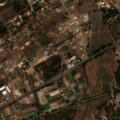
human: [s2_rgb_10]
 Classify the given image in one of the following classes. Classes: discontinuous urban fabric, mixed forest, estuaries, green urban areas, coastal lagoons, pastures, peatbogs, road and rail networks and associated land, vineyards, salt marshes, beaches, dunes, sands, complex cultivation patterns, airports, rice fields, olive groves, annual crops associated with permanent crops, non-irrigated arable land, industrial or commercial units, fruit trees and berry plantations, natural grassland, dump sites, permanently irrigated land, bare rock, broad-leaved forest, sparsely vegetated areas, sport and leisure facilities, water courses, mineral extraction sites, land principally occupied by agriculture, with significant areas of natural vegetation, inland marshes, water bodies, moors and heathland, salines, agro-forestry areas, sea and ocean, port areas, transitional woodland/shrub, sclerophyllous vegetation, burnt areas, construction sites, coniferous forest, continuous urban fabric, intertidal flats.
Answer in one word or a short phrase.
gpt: discontinuous urban fabric, permanently irrigated land, complex cultivation patterns, agro-forestry areas, coniferous forest, mixed forest, transitional woodland/shrub